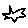
Label: star